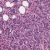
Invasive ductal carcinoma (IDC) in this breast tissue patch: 1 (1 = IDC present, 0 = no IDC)